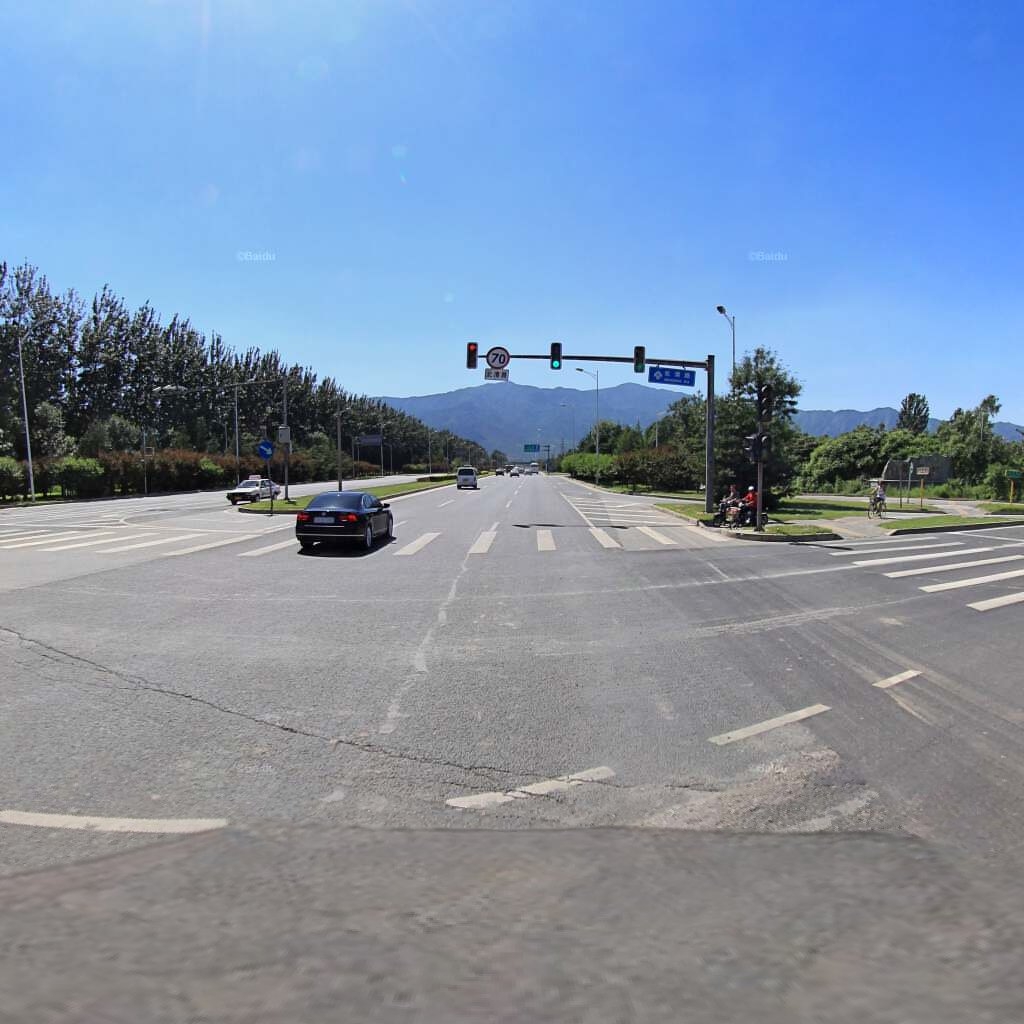
Region: Haidian
Road damage annotations: transverse crack, transverse crack, transverse crack